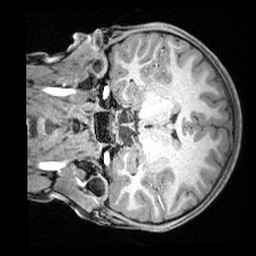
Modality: T1w
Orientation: coronal
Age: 9
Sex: female
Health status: ill
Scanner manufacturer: siemens
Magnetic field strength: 3 T
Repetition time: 1.6 s
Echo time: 0.00179 s